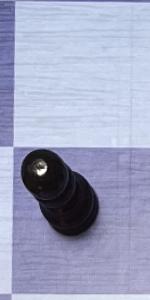
Label: Pawn_Black